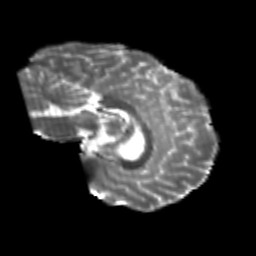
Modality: T2w
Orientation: sagittal
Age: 22
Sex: female
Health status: healthy
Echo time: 0.074 s